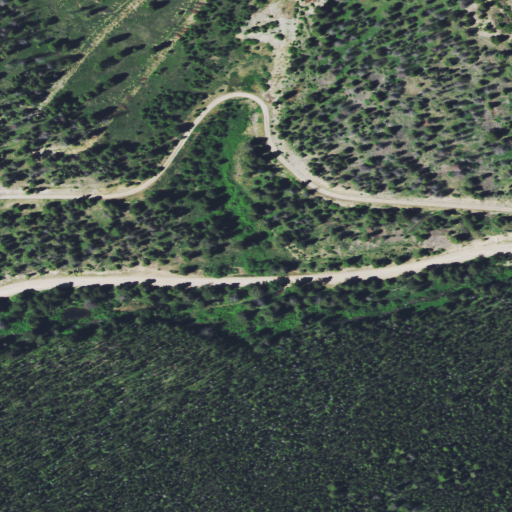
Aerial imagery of valley in Montana named Little Gulch containing evergreen forest, shrub, and grassland